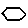
Label: hexagon